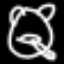
Label: frog